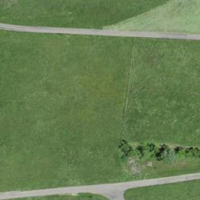
EUNIS habitat code: 24
Species observed at this site:
Sorbus aucuparia